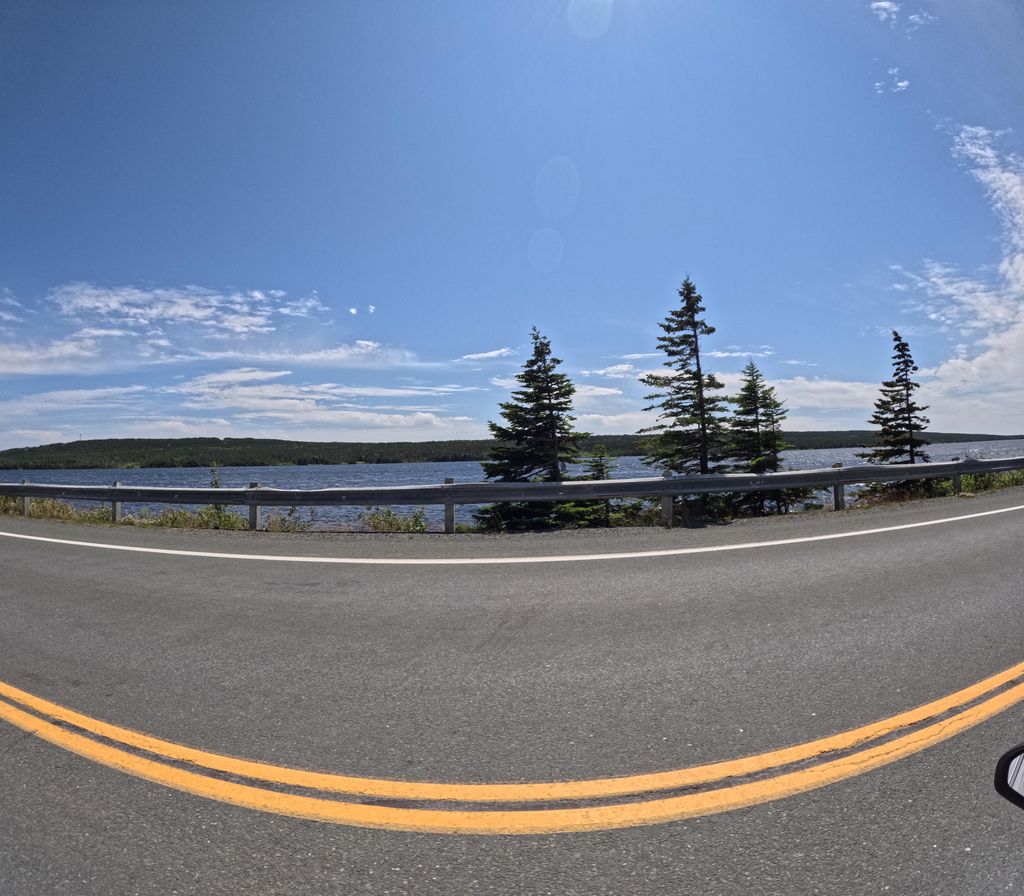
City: st_johns